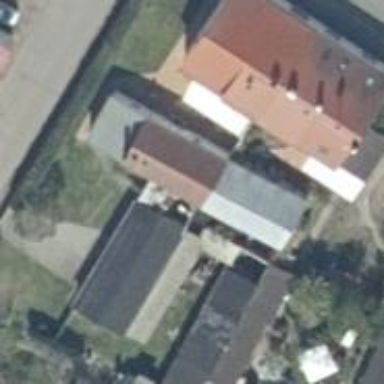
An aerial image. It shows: Gabled house with red roof oriented along its length.